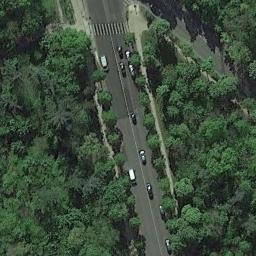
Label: freeway